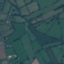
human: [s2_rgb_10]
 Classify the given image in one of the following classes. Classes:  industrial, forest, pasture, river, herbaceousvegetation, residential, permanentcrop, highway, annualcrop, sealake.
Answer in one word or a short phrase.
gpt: Pasture